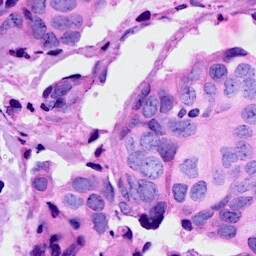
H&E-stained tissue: Breast